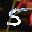
Label: 5